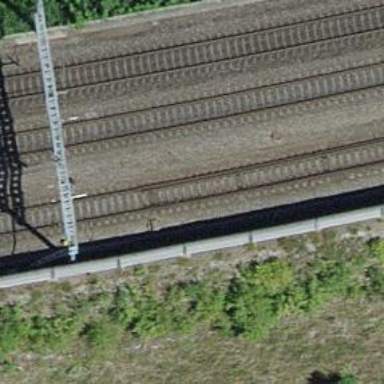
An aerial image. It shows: Railway switch.